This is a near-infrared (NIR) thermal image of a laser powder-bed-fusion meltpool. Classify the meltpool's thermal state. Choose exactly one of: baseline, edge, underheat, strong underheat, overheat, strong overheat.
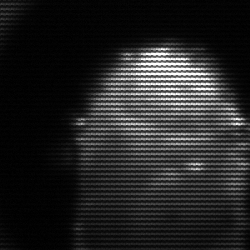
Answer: baseline